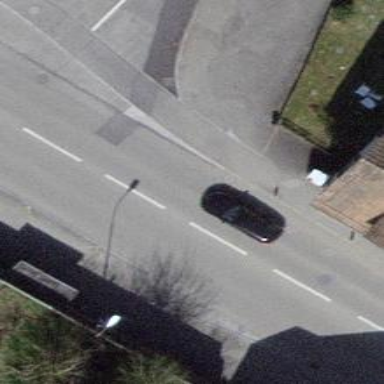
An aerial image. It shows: Bus stop with stop position for public transport.